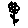
Label: flower